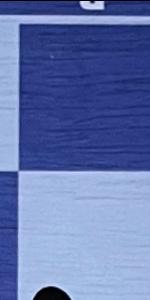
Label: Empty